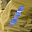
Label: 1